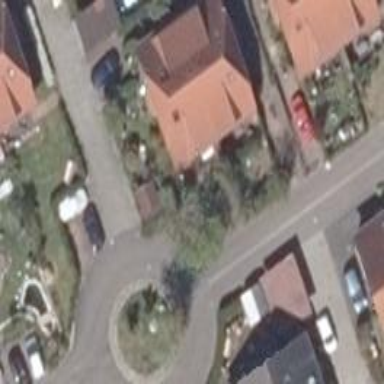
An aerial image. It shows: Roundabout on living street.